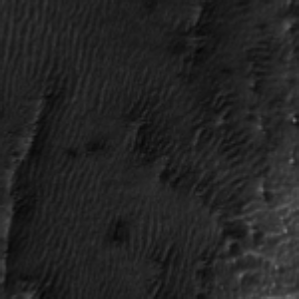
Label: frost